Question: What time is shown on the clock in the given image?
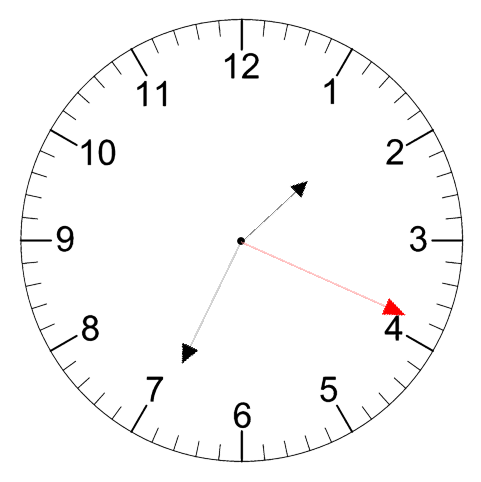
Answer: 01:34:19